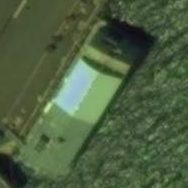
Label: civil